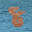
Label: 8